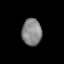
Tissue: lung
Cell type: T cells
Senescence score: 0.2086
Nuclear area (px): 519
Mean DAPI intensity: 134.545